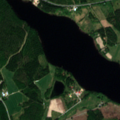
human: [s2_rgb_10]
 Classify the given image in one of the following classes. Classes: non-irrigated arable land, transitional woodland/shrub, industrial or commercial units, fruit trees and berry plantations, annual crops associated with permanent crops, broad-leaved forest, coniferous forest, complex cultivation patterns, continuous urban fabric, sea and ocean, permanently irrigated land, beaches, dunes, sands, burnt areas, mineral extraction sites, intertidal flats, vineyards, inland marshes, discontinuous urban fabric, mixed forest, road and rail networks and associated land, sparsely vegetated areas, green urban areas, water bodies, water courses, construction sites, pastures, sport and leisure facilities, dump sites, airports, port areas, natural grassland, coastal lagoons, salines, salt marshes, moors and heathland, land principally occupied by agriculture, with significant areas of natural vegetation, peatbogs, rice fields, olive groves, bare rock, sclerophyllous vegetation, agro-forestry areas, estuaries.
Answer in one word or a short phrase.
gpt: land principally occupied by agriculture, with significant areas of natural vegetation, mixed forest, water bodies